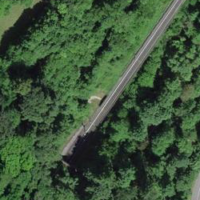
EUNIS habitat code: 53
Species observed at this site:
Milvus milvus